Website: walmart
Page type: payment
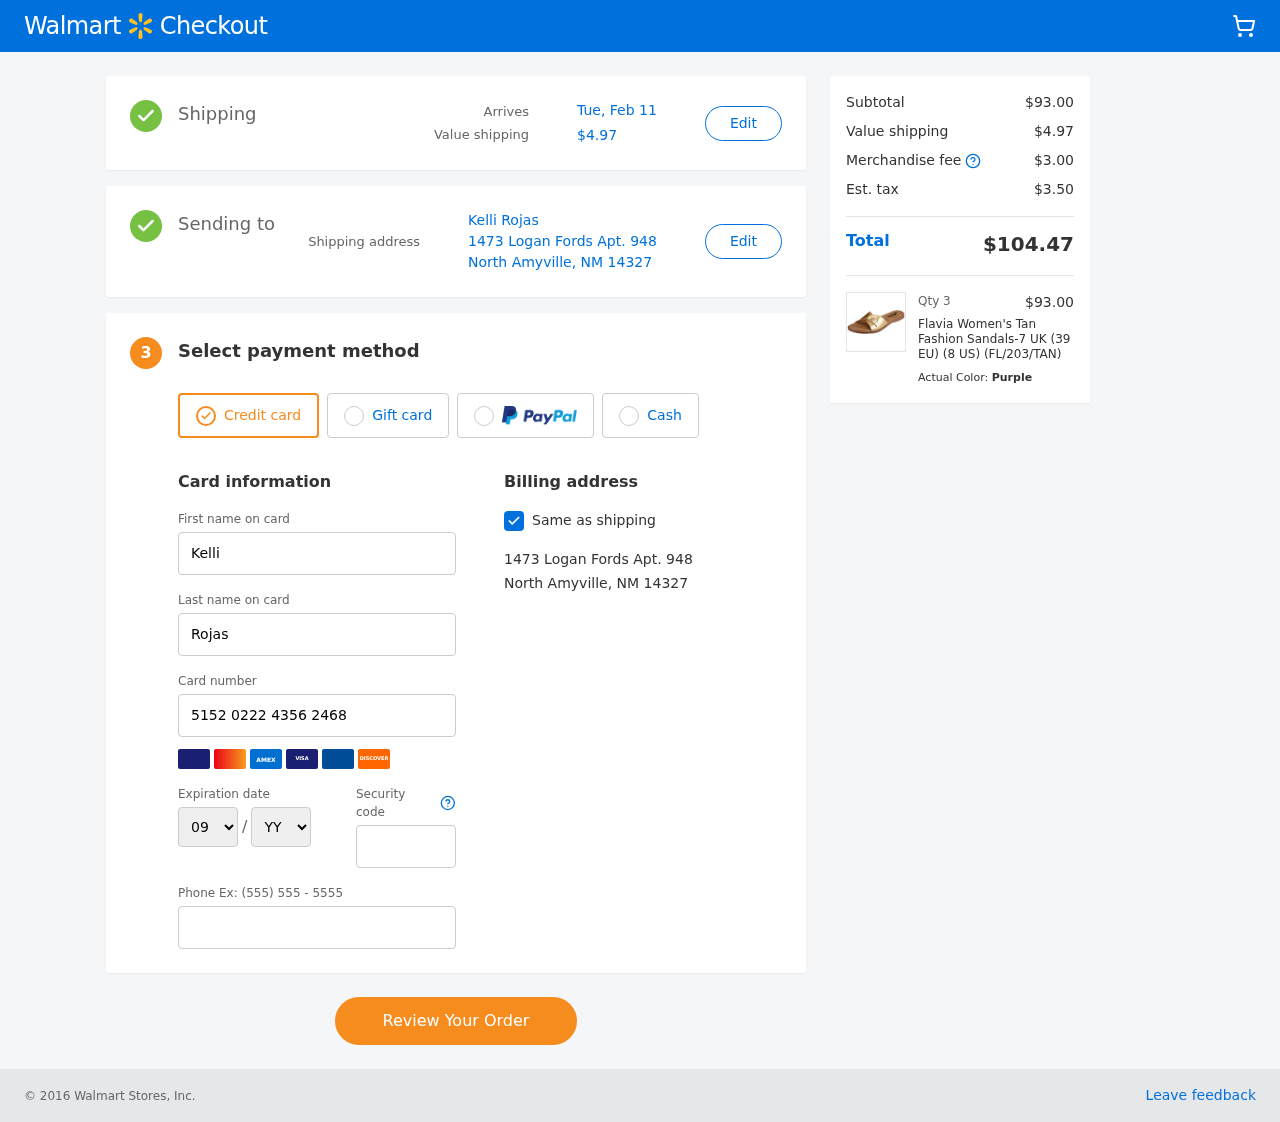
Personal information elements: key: PII_CARD_EXPIRY_MONTH
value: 09
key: PII_CARD_EXPIRY_YEAR
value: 28
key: PII_CITY_STATE_ZIP
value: North Amyville, NM 14327
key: PII_FULLNAME
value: Kelli Rojas
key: PII_STREET
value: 1473 Logan Fords Apt. 948
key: PII_FIRSTNAME
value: Kelli
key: PII_LASTNAME
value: Rojas
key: PII_CARD_NUMBER
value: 5152 0222 4356 2468
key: PII_CARD_CVV
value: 521
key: PII_PHONE
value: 4306187625
Product elements: key: PRODUCT1_NAME
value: Flavia Women's Tan Fashion Sandals-7 UK (39 EU) (8 US) (FL/203/TAN)
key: PRODUCT1_PRICE
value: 31
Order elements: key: ORDER_DELIVERY_DATE
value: Tue, Feb 11
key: ORDER_SHIPPING_COST
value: $4.97
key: ORDER_SUBTOTAL
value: $93.00
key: ORDER_MERCHANDISE_FEE
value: $3.00
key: ORDER_TAX
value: $3.50
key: ORDER_TOTAL
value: $104.47
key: ORDER_NUM_ITEMS
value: Qty 3